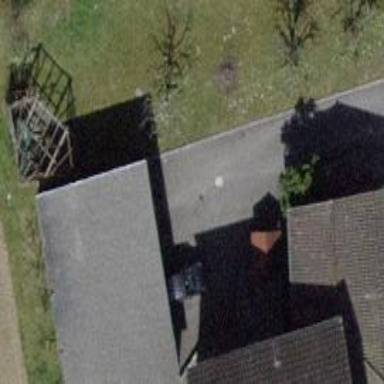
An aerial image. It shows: Group of garages.